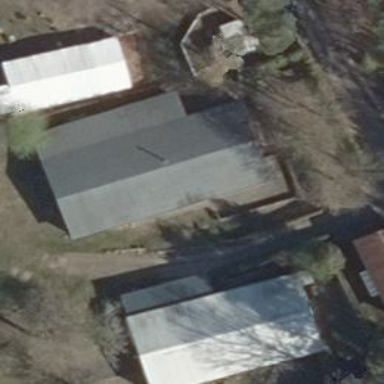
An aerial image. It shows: Part of building.